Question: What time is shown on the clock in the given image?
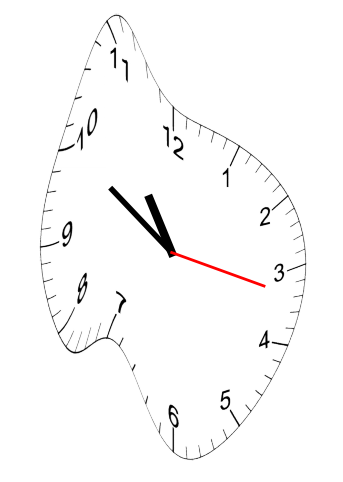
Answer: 10:50:17